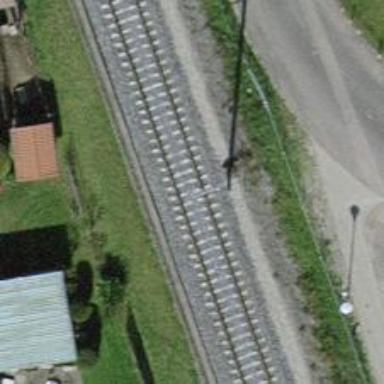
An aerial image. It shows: Single railway track with electrification through contact line.